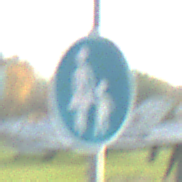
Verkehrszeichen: Gehweg
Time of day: SunriseSunset
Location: Outdoor (Special)
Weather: Clear
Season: NotSpecified
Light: Natural